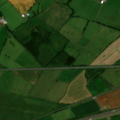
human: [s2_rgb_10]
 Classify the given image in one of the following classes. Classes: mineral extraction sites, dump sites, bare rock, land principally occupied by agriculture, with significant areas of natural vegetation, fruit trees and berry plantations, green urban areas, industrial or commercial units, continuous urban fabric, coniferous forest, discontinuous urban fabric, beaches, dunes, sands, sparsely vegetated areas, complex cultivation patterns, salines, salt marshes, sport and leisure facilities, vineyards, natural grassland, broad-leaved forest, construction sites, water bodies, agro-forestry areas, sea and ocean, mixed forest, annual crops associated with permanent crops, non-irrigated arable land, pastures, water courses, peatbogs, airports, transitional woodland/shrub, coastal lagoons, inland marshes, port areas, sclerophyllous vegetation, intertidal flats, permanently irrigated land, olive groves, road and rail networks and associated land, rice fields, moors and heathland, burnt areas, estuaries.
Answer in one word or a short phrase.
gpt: non-irrigated arable land, pastures